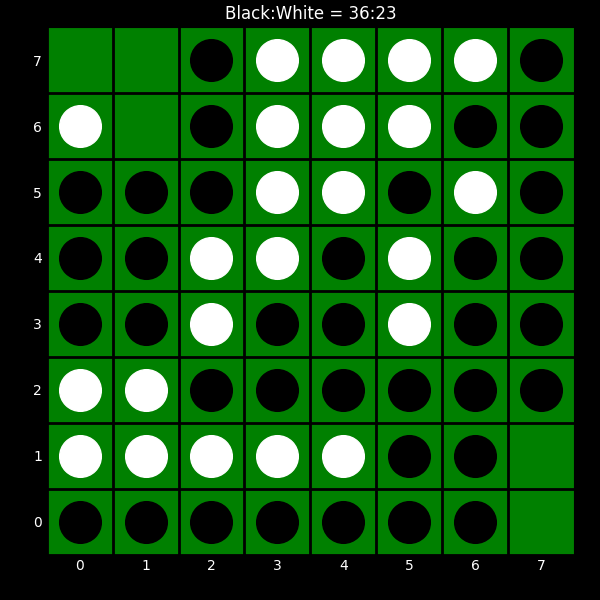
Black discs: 36
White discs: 23